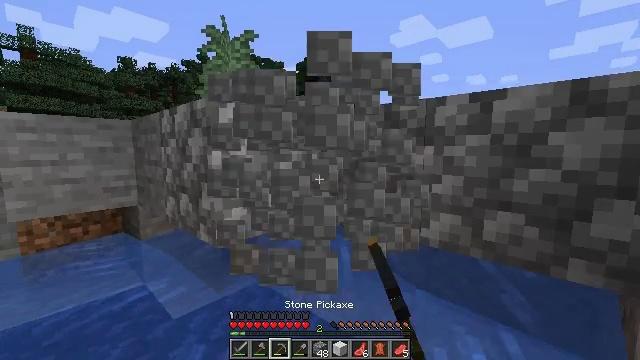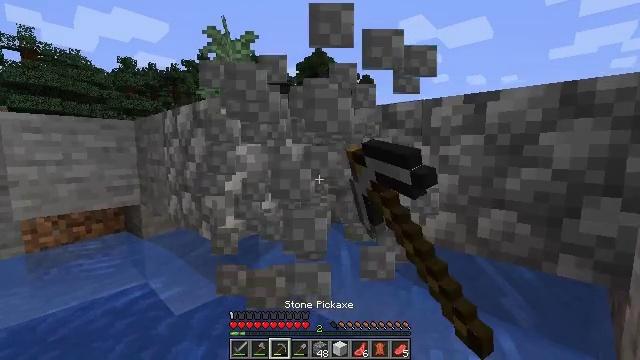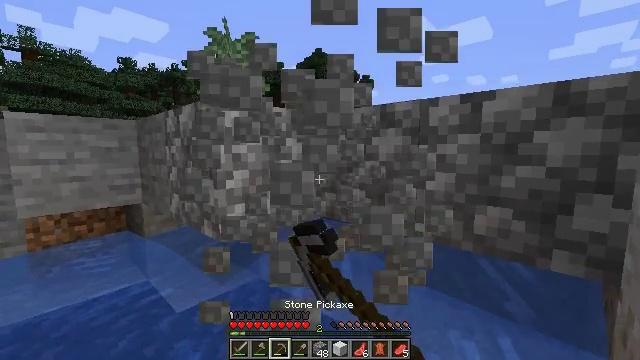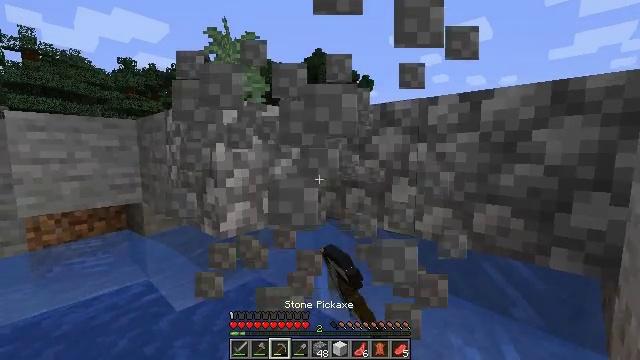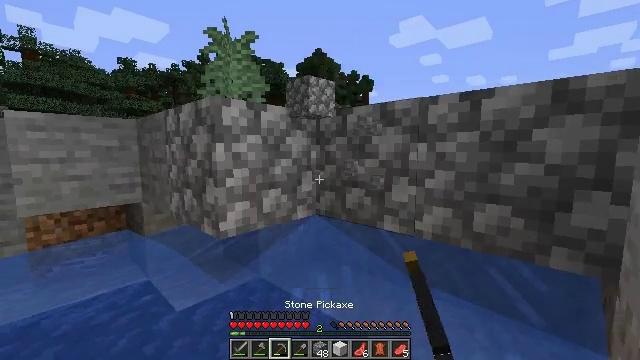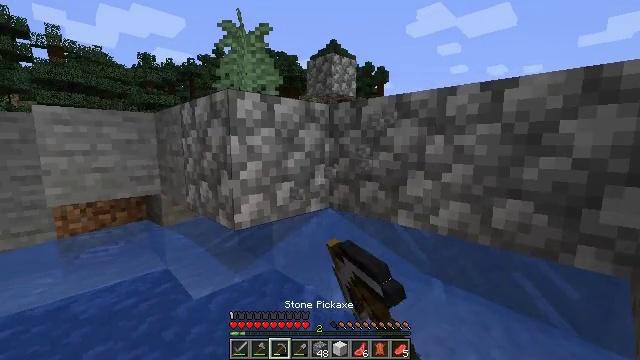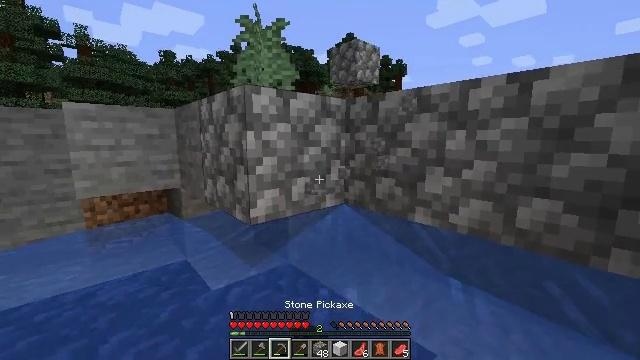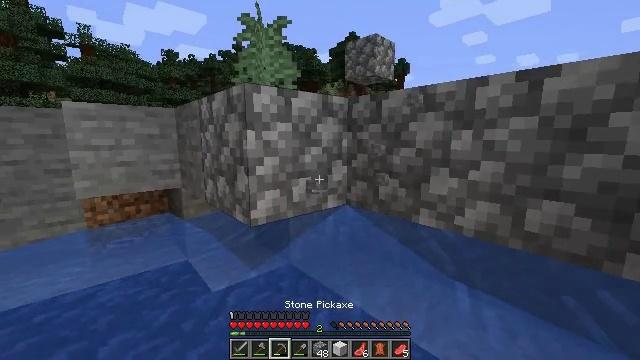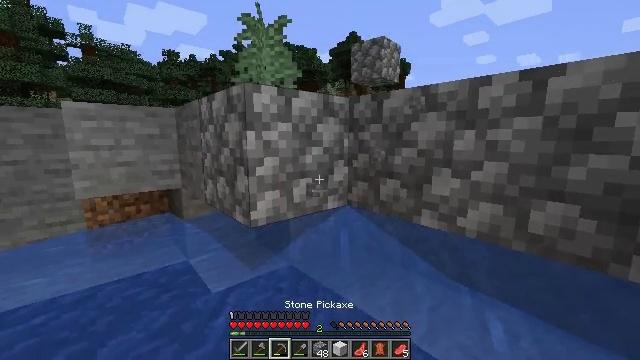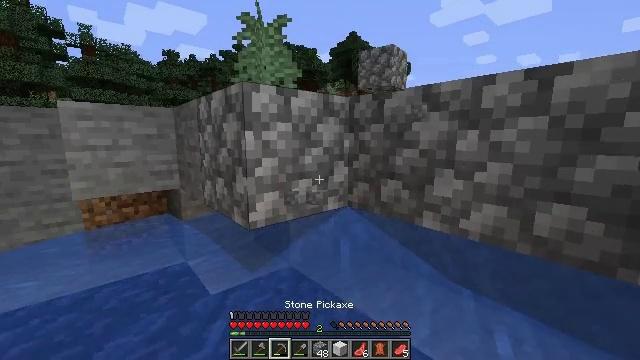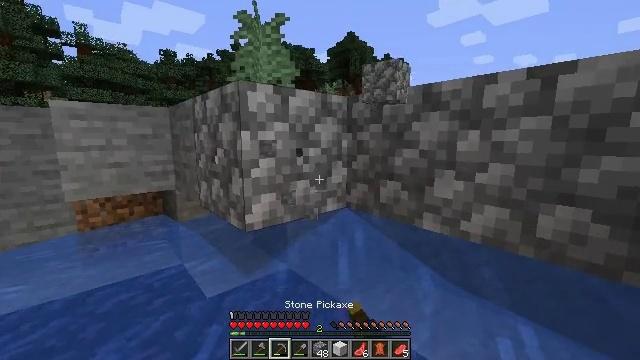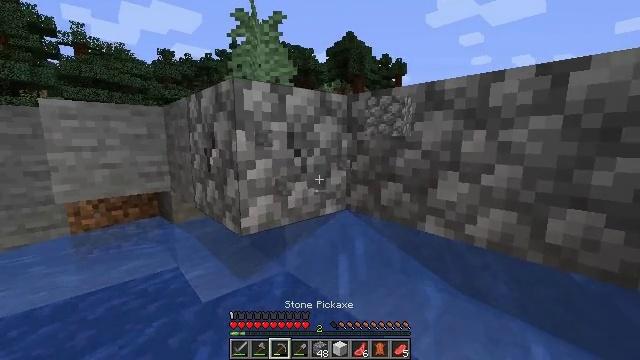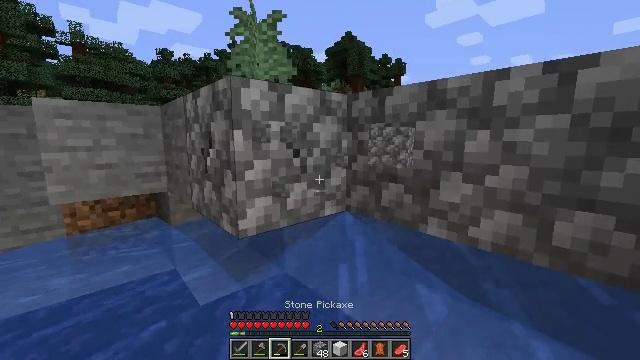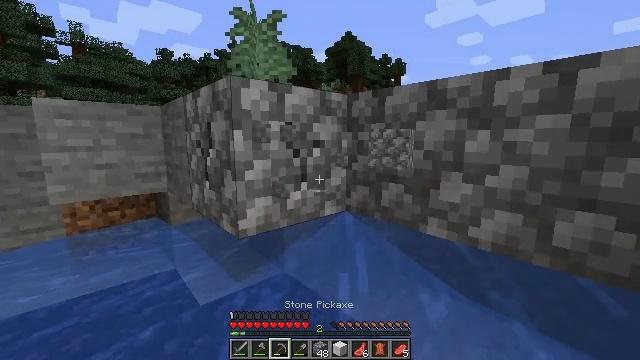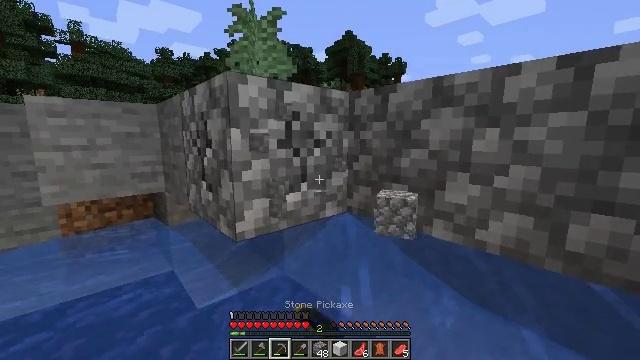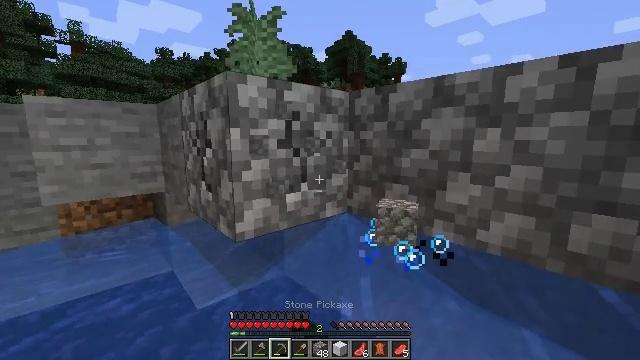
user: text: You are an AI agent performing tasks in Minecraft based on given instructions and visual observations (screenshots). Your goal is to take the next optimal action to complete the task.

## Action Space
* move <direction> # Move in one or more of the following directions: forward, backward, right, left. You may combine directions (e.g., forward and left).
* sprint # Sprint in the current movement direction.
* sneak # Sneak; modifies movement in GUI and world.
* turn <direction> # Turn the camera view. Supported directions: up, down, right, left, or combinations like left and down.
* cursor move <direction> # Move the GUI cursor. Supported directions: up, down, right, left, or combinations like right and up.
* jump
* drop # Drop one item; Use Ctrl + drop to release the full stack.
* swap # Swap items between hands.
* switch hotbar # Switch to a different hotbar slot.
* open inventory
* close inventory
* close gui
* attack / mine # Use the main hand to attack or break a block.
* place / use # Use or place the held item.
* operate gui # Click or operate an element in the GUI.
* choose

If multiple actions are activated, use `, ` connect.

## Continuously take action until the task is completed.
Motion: motion action
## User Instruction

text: Digging the cobblestone underground.
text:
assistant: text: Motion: move forward, attack / mine
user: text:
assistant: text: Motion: move forward, attack / mine
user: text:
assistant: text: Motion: move forward, attack / mine
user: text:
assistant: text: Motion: move forward, attack / mine
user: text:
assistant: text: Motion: move forward, turn left and down, attack / mine
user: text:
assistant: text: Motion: move forward, turn left and down
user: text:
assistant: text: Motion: move forward
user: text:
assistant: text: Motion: move forward
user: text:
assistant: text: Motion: move forward, attack / mine
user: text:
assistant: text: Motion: move forward, attack / mine
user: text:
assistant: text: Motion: move forward, attack / mine
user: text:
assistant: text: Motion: move forward, attack / mine
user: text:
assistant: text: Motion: move forward, attack / mine
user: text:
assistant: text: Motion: move forward, attack / mine
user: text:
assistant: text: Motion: move forward, attack / mine
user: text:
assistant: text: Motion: move forward, attack / mine
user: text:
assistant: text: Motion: move forward, attack / mine
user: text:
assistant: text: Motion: move forward, attack / mine
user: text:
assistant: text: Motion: move forward, attack / mine
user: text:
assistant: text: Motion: move forward, attack / mine
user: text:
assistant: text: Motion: move forward, attack / mine
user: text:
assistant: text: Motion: move forward, attack / mine
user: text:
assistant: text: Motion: move forward, attack / mine
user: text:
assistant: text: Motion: move forward, attack / mine
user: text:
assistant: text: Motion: move forward, attack / mine
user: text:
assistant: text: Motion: move forward, attack / mine
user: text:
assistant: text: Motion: move forward, attack / mine
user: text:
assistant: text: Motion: attack / mine